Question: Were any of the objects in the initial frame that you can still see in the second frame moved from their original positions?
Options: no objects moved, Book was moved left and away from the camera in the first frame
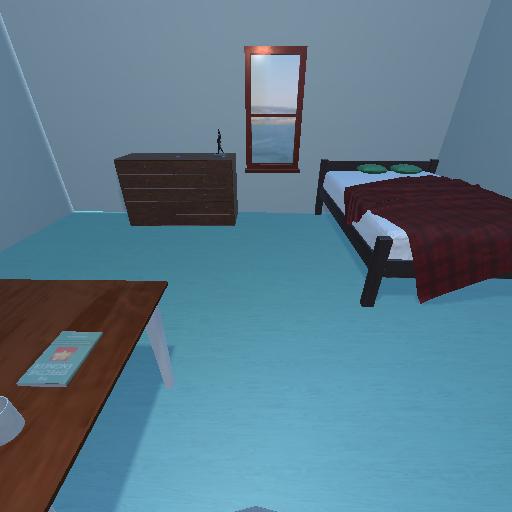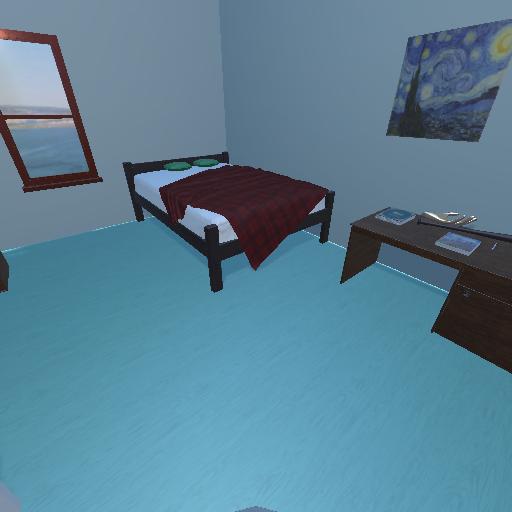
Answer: no objects moved